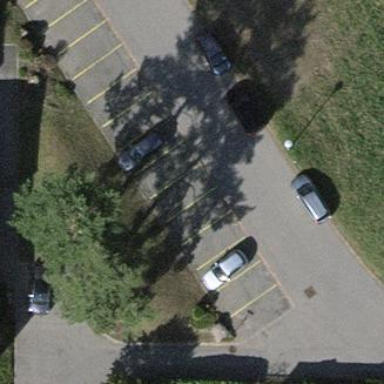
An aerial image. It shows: Street-side parking area.